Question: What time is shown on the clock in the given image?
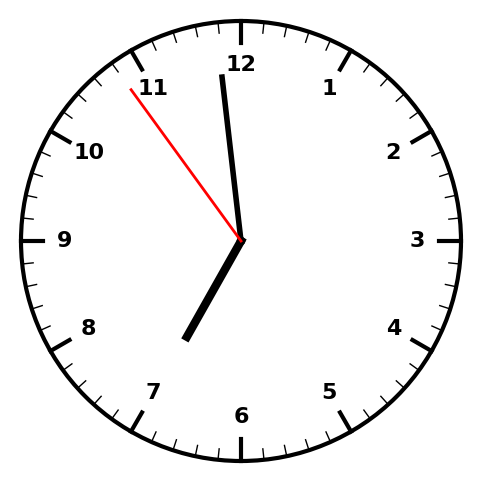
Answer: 06:58:54